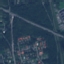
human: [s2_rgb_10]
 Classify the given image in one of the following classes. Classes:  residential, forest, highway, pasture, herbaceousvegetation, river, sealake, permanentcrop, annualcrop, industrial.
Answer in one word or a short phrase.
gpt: Highway